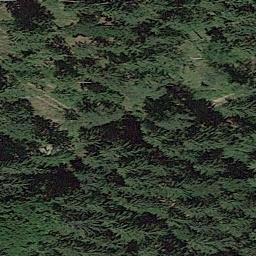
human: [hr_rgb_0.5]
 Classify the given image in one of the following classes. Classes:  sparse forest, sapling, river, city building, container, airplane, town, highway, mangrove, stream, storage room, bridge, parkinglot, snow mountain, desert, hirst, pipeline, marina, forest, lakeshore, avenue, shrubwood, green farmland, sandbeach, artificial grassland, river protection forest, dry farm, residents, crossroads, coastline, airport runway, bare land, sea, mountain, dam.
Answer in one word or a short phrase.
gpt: forest